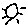
Label: sun